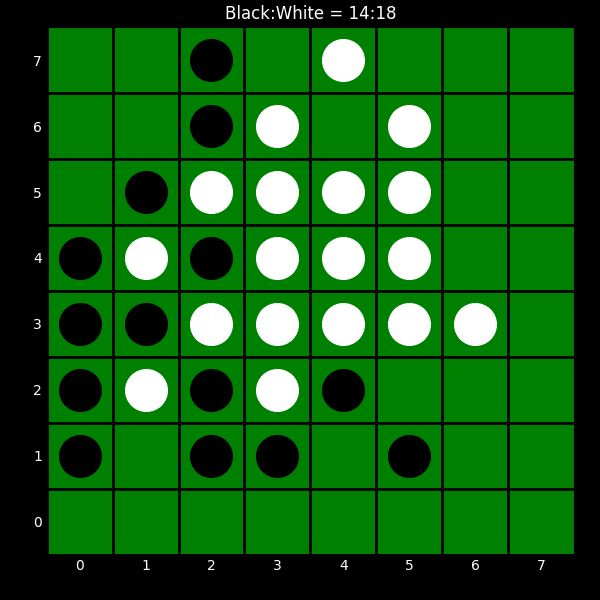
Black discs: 14
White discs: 18